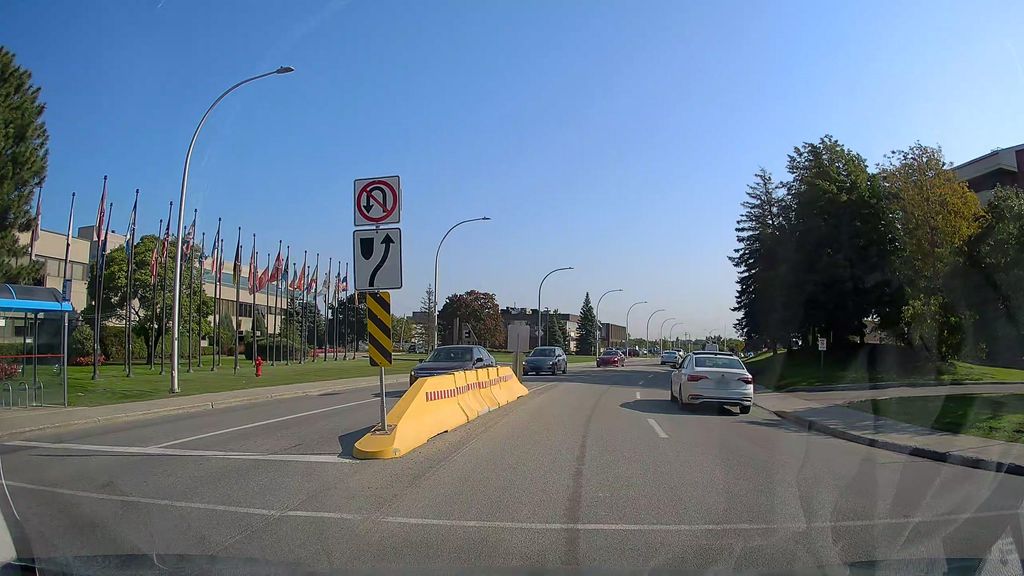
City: montreal